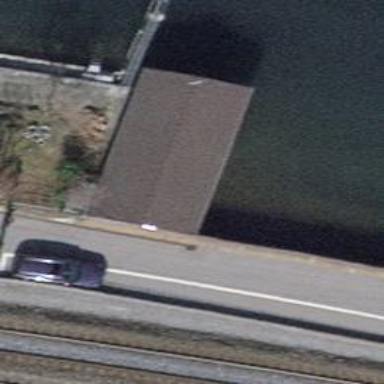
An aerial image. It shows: Boathouse.